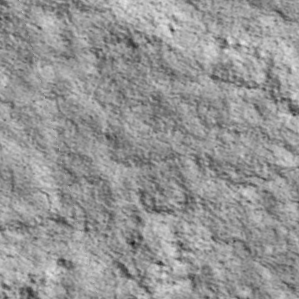
Label: non_frost